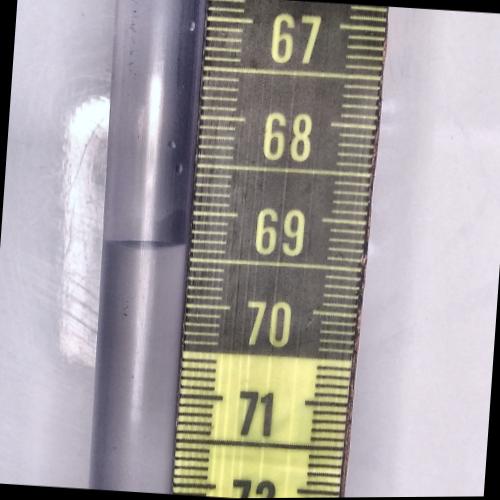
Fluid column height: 69.3 cm